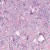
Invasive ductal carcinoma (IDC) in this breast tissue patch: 1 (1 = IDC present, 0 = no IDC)